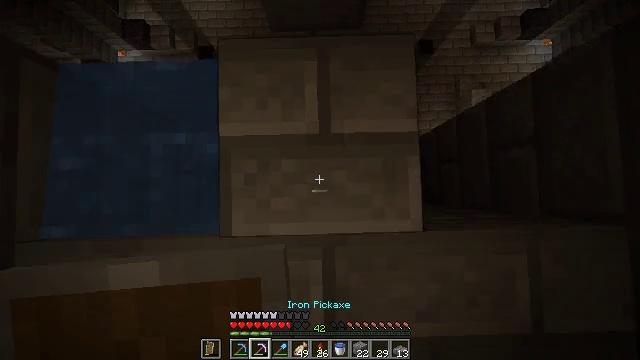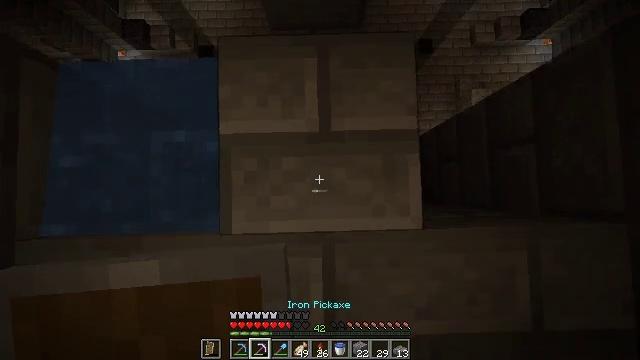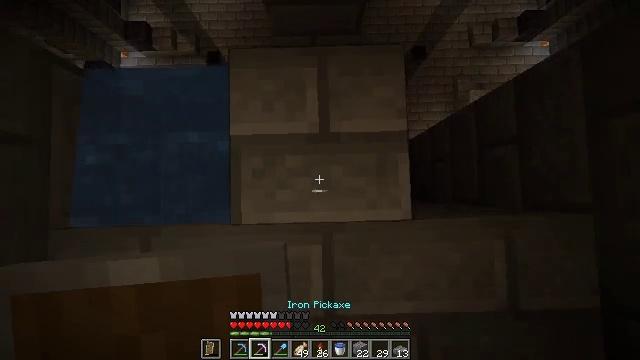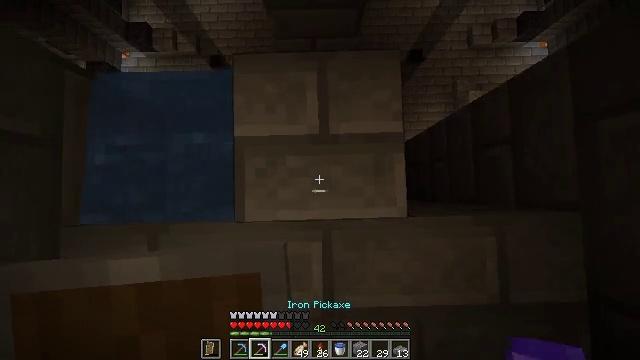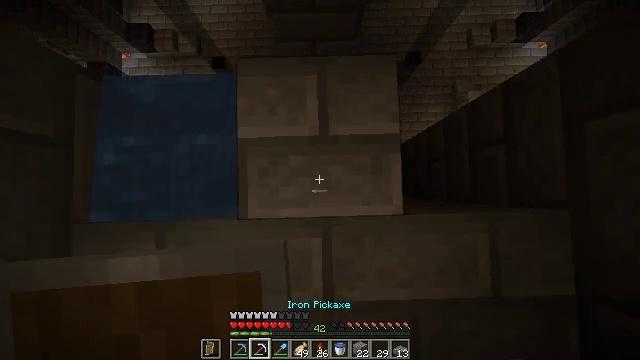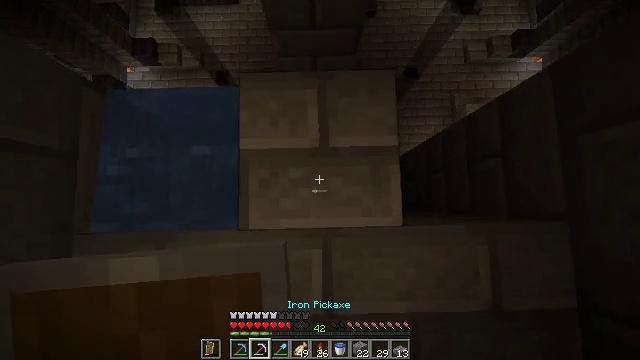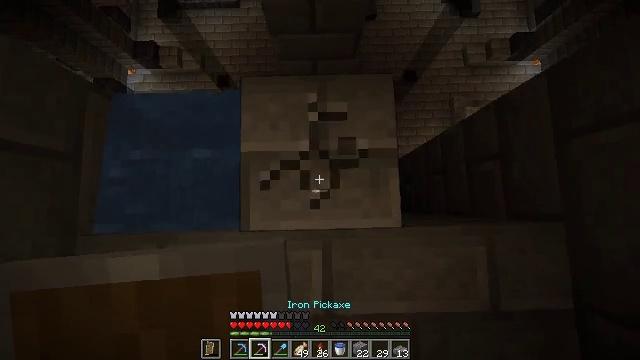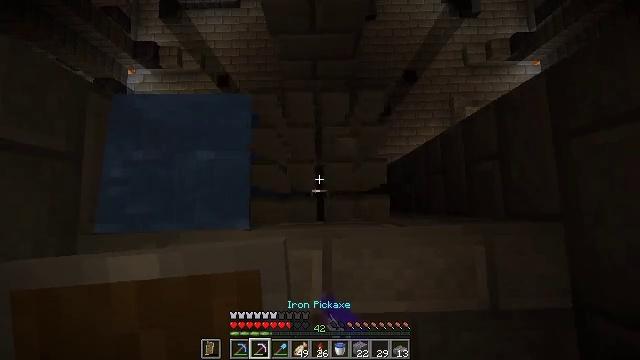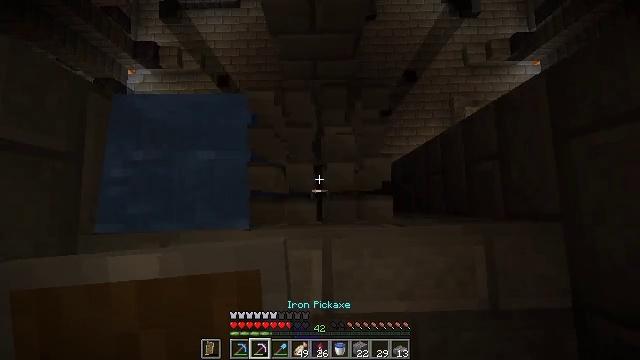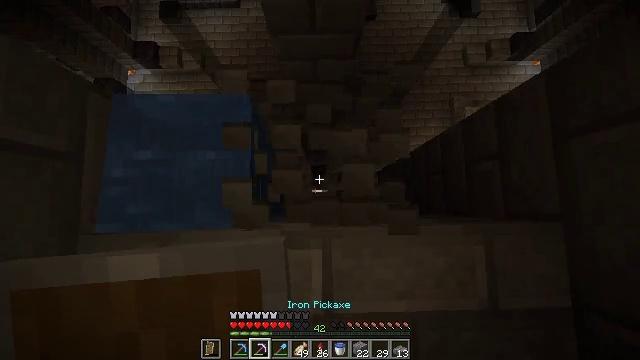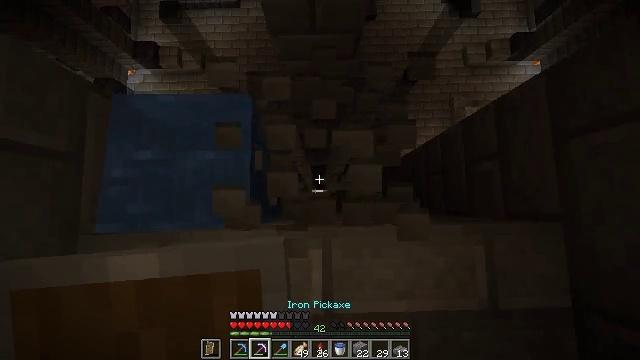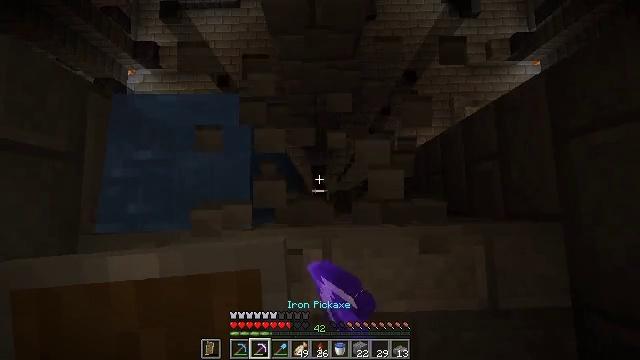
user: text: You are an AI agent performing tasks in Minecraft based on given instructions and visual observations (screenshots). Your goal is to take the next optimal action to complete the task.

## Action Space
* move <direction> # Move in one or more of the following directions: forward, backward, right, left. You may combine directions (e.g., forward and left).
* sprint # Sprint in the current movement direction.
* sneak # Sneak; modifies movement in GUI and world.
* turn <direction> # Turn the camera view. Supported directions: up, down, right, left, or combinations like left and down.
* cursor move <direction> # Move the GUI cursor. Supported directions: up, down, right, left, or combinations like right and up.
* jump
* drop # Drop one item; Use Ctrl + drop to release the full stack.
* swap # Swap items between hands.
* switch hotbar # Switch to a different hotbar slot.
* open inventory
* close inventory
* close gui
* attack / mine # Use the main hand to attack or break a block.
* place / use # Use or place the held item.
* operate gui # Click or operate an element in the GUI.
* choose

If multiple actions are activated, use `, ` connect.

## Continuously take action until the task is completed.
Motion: motion action
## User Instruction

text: Get stone bricks for construction purposes.
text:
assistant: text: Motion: no_op
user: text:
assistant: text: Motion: no_op
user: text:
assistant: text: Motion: no_op
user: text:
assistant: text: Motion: no_op
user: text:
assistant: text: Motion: turn up
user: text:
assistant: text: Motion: attack / mine
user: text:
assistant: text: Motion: attack / mine
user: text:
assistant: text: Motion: attack / mine
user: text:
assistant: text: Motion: attack / mine
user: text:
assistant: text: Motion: attack / mine
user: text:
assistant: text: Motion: attack / mine
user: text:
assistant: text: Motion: no_op